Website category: movie
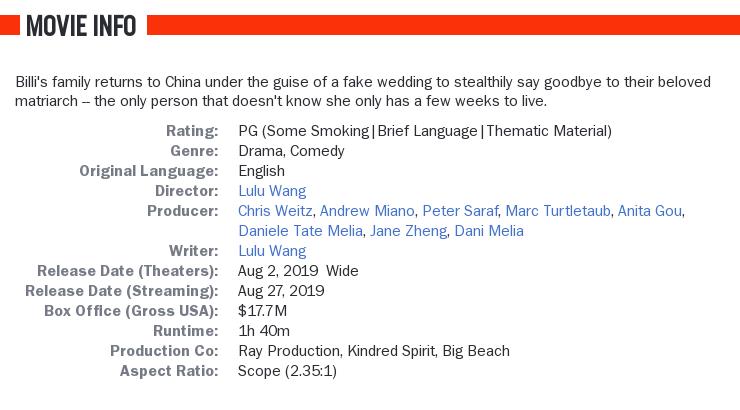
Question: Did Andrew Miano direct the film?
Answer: no

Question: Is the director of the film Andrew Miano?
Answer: no

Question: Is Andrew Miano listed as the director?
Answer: no

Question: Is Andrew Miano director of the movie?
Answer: no

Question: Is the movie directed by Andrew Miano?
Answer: no

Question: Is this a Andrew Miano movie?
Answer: no

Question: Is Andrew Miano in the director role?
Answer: no

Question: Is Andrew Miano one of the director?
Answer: no

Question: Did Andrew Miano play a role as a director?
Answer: no

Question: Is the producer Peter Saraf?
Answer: yes

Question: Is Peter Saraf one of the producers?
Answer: yes

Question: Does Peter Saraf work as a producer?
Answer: yes

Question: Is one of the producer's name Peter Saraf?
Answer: yes

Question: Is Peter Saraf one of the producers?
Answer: yes

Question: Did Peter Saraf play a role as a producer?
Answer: yes

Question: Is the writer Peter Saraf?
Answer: no

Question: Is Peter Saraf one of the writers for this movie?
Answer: no

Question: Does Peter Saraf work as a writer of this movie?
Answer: no

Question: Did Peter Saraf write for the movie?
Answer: no

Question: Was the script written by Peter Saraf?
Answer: no

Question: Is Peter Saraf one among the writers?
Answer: no

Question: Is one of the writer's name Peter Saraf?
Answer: no

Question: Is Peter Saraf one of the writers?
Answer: no

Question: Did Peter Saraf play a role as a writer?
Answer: no

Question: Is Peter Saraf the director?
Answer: no

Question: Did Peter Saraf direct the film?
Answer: no

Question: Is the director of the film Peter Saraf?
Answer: no

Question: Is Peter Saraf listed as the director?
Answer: no

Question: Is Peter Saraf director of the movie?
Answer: no

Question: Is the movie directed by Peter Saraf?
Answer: no

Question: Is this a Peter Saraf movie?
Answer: no

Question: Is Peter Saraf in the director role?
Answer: no

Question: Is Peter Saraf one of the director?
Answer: no

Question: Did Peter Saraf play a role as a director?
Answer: no

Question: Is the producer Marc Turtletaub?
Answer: yes

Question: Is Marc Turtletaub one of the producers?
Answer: yes

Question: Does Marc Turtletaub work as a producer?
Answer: yes

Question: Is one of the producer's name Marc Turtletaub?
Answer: yes

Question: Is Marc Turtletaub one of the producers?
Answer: yes

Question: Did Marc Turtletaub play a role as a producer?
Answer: yes

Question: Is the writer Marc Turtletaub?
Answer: no

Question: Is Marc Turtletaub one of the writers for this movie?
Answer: no

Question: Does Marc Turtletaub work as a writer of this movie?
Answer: no

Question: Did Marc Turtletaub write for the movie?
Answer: no

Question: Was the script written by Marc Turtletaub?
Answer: no

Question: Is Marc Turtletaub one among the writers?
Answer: no

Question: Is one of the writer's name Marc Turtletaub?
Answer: no

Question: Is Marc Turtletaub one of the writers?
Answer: no

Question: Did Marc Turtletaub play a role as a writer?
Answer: no

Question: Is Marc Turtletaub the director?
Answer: no

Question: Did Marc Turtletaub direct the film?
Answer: no

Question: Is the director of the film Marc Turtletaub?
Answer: no

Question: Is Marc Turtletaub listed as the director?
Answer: no

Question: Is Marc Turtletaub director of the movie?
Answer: no

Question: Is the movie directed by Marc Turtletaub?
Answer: no

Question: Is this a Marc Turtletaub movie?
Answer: no

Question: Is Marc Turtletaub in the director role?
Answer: no

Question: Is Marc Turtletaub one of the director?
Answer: no

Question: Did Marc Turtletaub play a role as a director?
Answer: no

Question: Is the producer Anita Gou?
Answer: yes

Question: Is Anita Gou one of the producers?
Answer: yes

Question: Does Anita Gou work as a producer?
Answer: yes

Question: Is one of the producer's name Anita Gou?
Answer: yes

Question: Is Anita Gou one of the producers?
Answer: yes